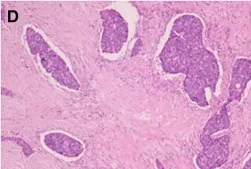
(D,E) Thymoid-differentiated carcinoma is suggested.
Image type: pathology (h&e)